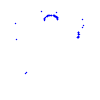
Particle: kaon